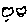
Label: cloud